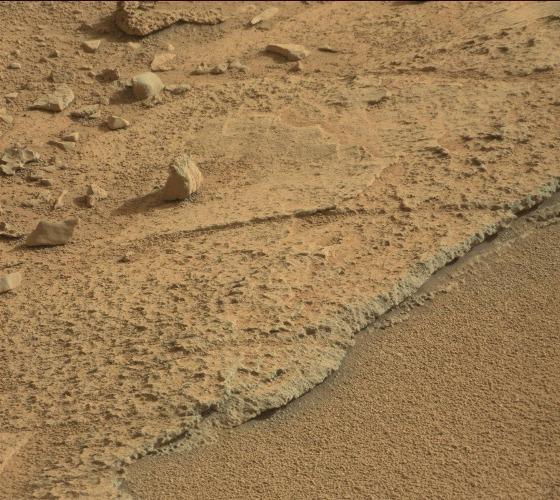
Terrain classes present: Bedrock, Gravel / Sand / Soil, Rock, Shadow